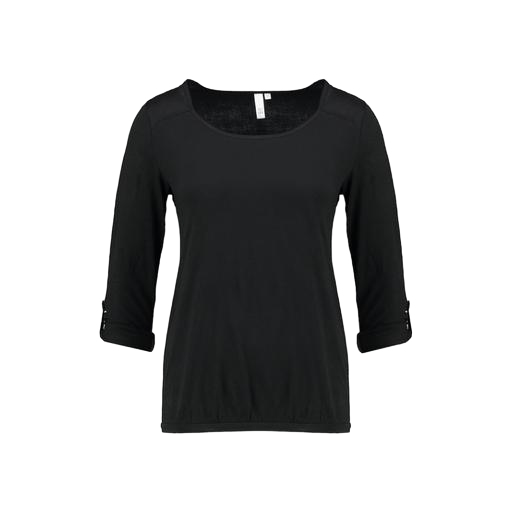
black three-quarter-sleeve scoop-neck t-shirt only macy, black three-quarter-sleeve top only macy, black scoop-neck raglan t-shirt, white background